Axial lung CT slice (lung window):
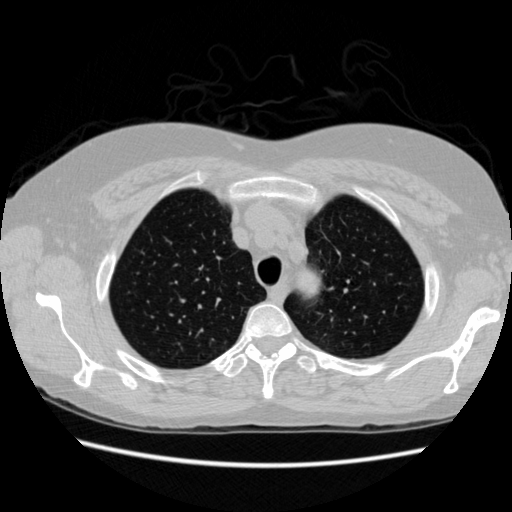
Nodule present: no